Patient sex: F
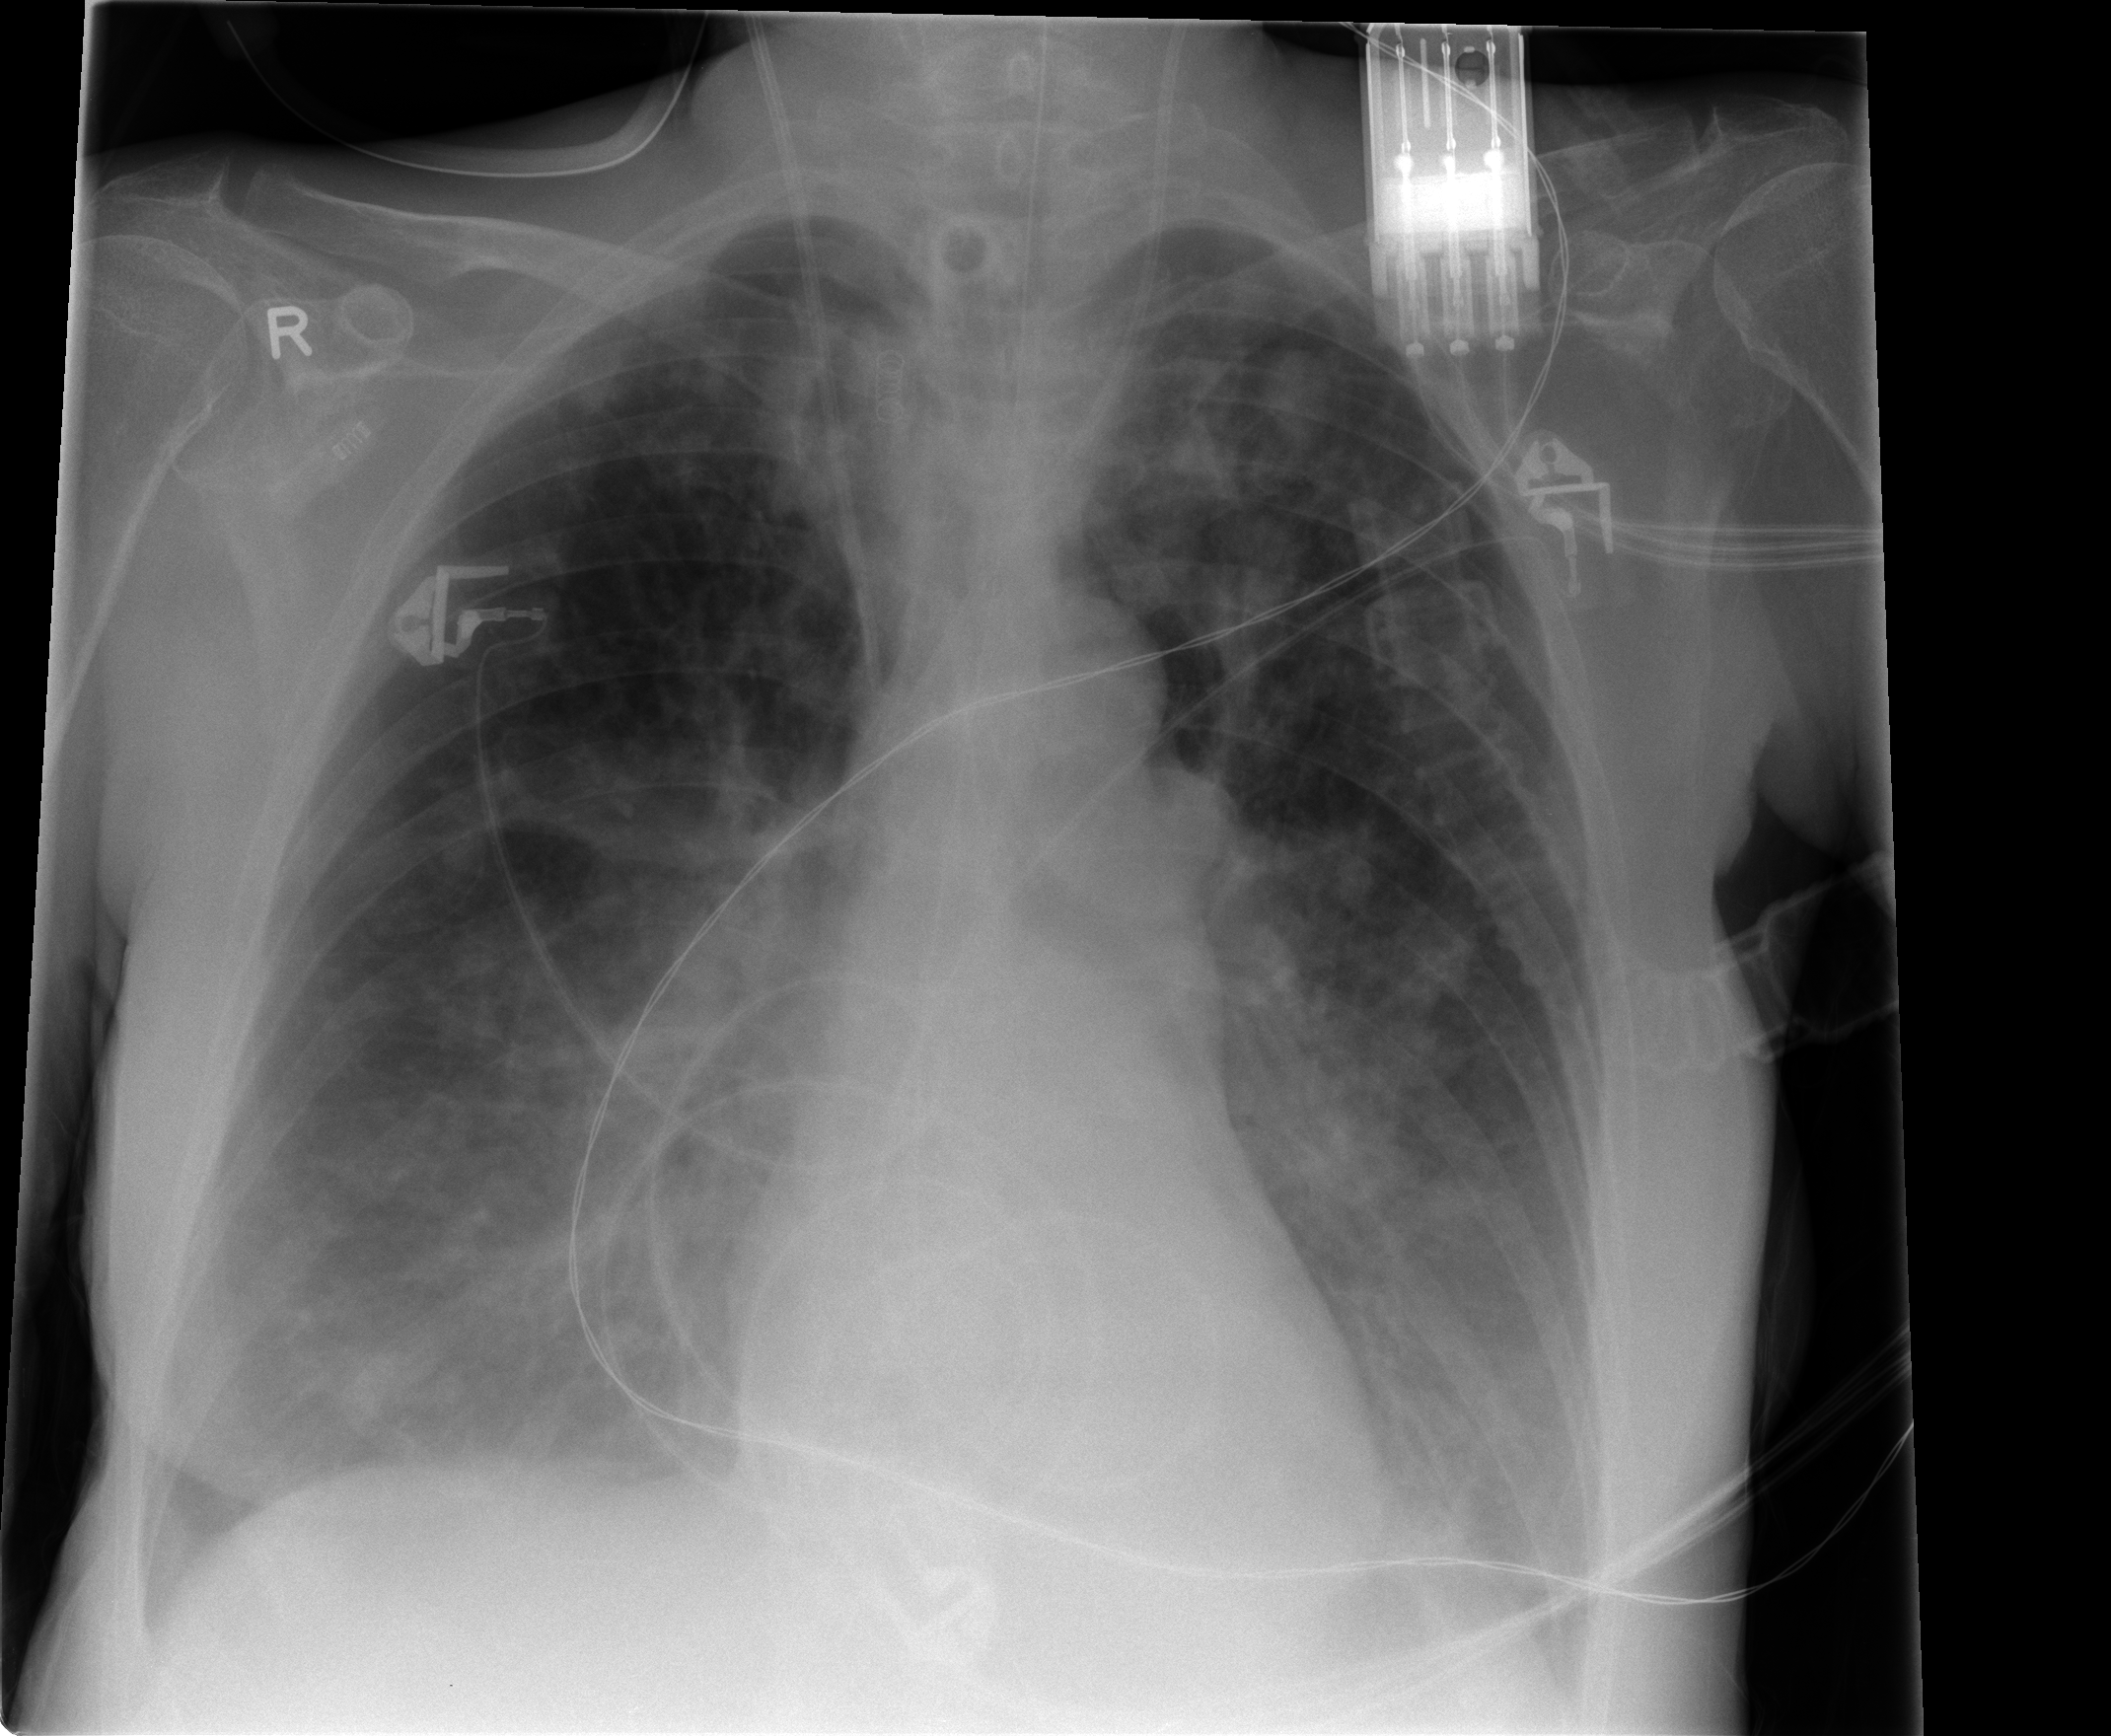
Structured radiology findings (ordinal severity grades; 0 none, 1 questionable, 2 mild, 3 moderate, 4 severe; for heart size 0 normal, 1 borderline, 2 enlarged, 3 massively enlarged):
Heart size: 0
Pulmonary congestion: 0
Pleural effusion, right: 0
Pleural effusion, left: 1
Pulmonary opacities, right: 3
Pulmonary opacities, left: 3
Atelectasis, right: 3
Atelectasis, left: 2